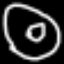
Label: donut